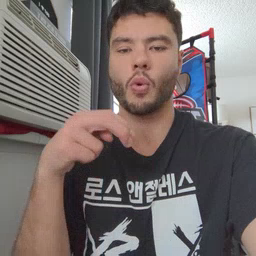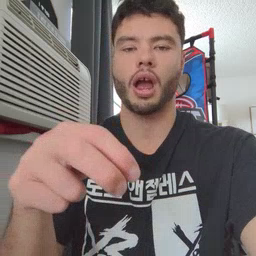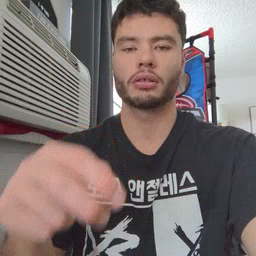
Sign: ride